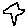
Label: hexagon